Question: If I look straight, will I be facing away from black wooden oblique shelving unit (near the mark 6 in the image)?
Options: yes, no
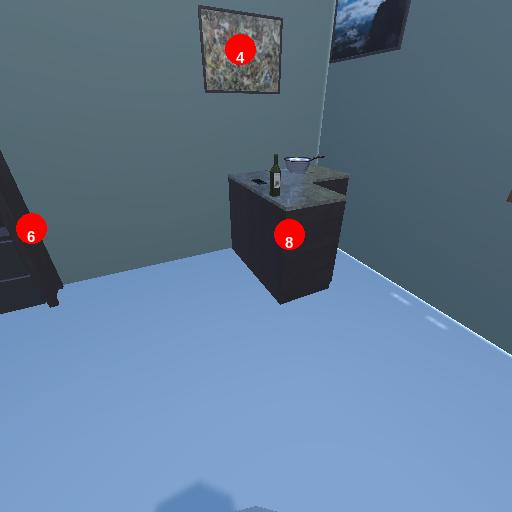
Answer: yes